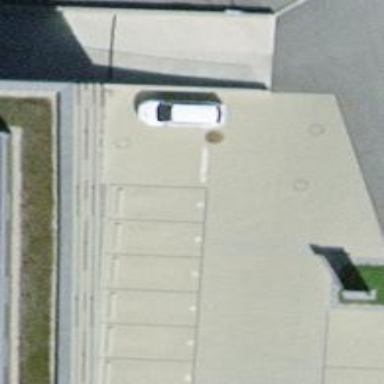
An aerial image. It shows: Parking entrance.